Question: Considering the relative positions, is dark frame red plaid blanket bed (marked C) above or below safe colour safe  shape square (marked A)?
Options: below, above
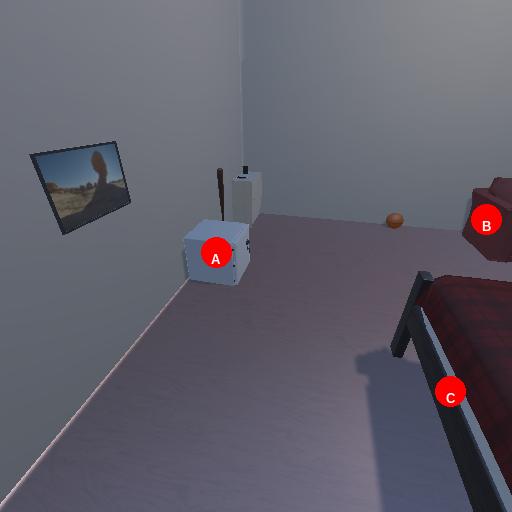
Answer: below